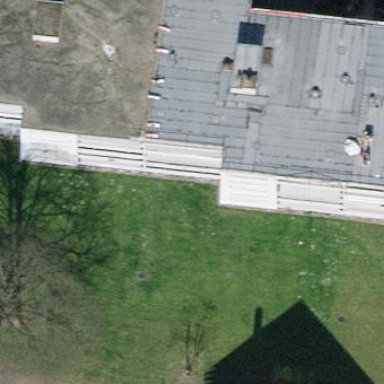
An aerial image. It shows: Flat-roofed apartment building.